Aerial crown-view tile of a tropical tree (Barro Colorado Island, Panama), acquired 20250414:
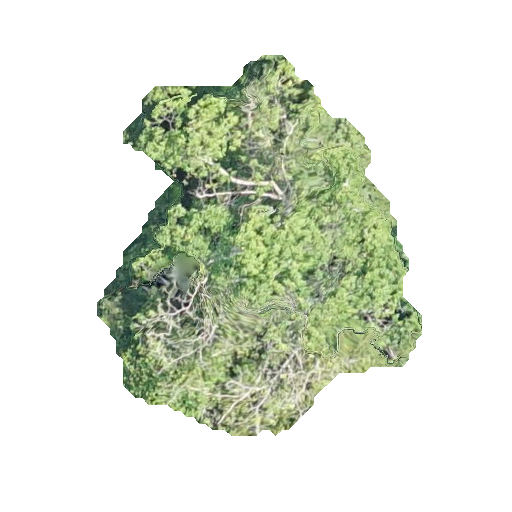
Species: Astronium graveolens
GBIF accepted scientific name: Astronium graveolens
Crown area: 121.767 m²